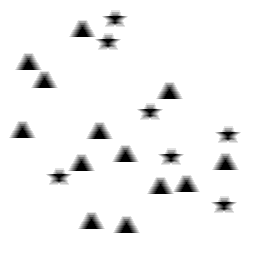
Squares: 0
Triangles: 13
Stars: 7
Total shapes: 20